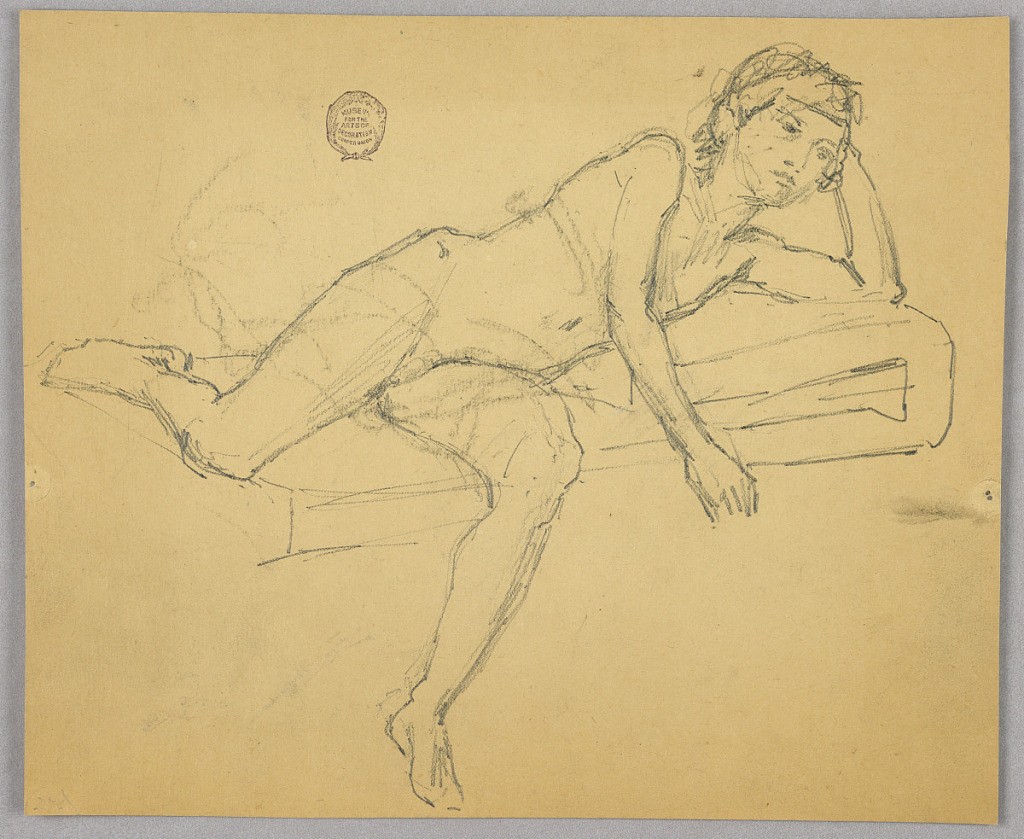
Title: Study of Nude Figure
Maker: Francis Augustus Lathrop, American, 1849–1909
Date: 1893–94
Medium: Graphite on cream paper
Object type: Drawing
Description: Nude boy reclining on a mattress, with left leg hanging. Left arm is bent, supporting head.